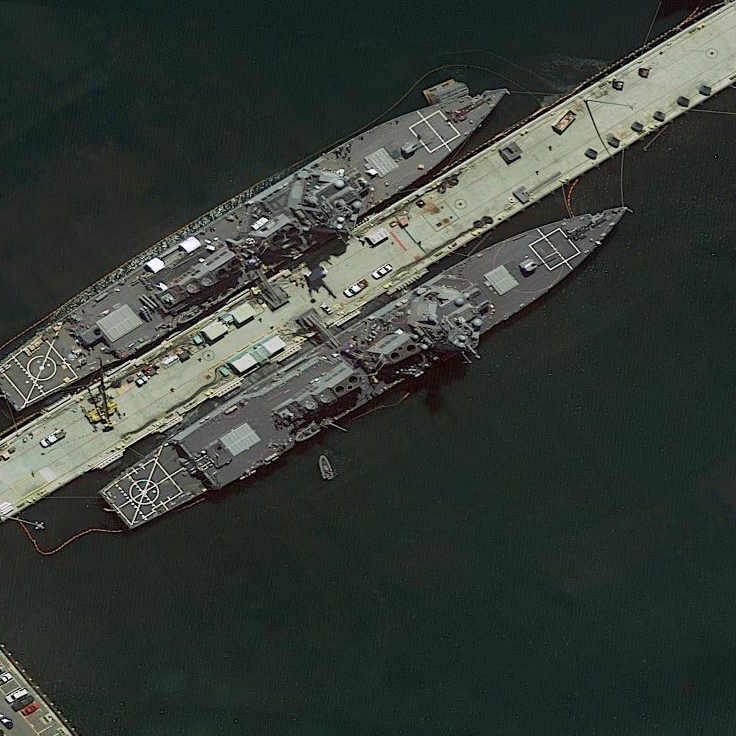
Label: destroyer